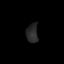
Tissue: prostate
Cell type: T cells
Senescence score: 0.7455
Nuclear area (px): 219
Mean DAPI intensity: 40.703